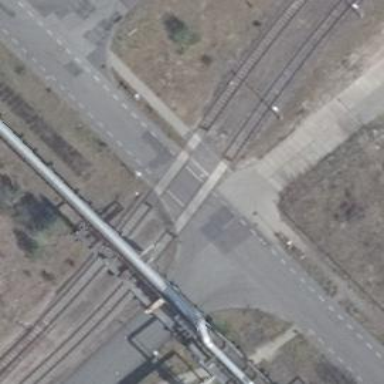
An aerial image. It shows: Railway crossing.